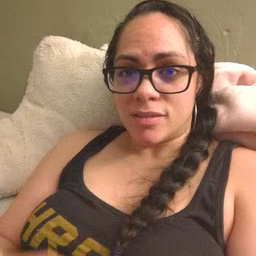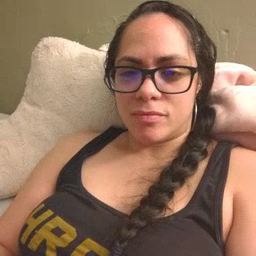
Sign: say